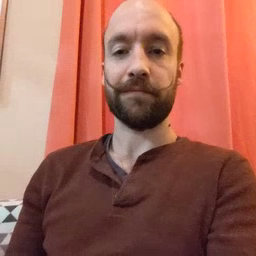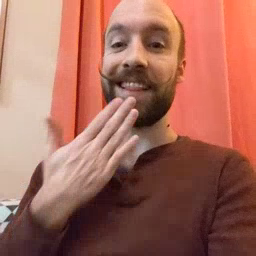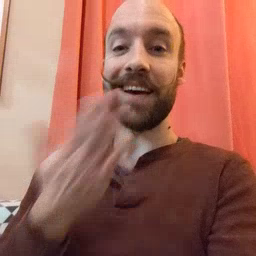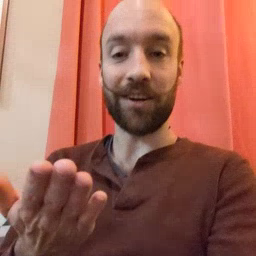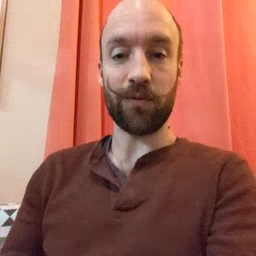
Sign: thankyou